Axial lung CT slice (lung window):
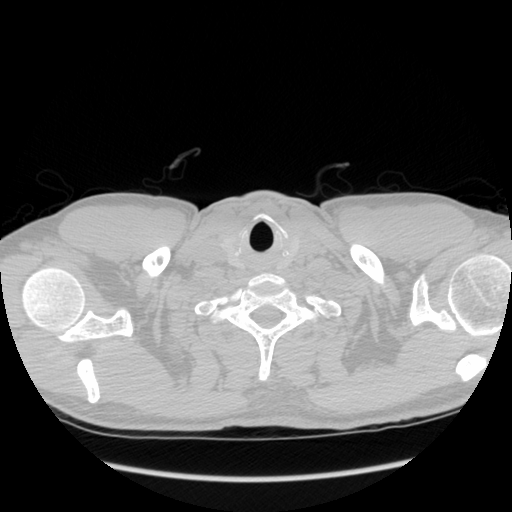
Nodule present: no